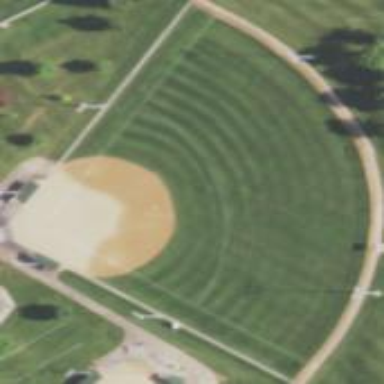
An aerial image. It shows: Baseball pitch for leisure and sports activities.